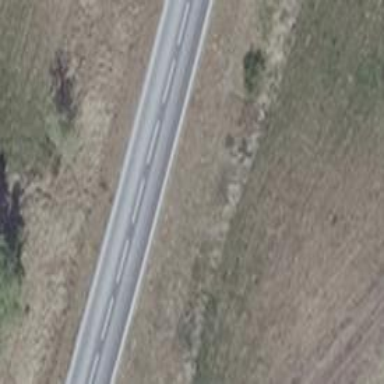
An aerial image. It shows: Secondary road with asphalt surface.